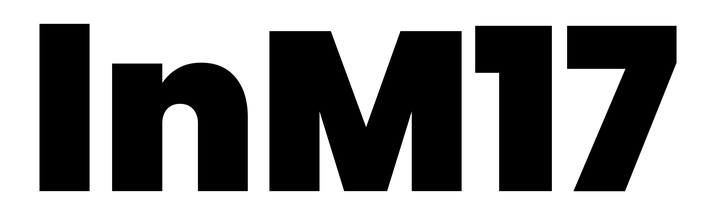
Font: Poppins-Black